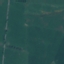
Land use / land cover class: Pasture